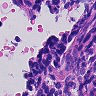
Metastatic tissue present: no